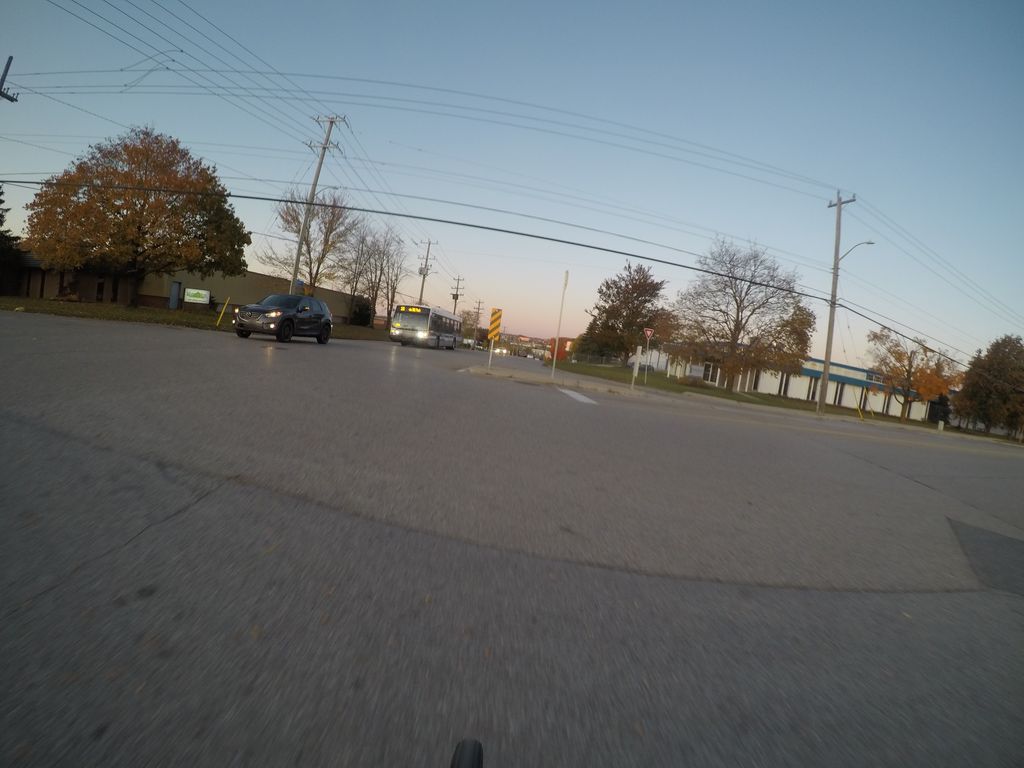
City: kitchener-waterloo